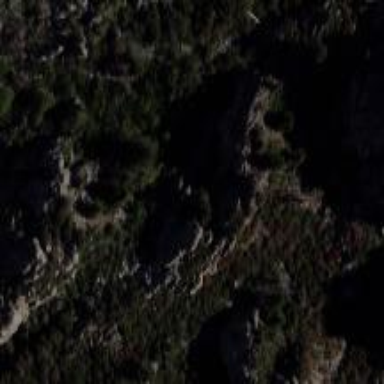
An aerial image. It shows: Landscape of bare rock.